Question: I'm using annotation only configuration, server starts but when I access some page, error is shown:
> WARNING: No mapping found for HTTP request with URI
[/WEB-INF/view/main.jsp] in DispatcherServlet with name
'org.springframework.web.servlet.DispatcherServlet-d7259e'
Controller mapping works okay but no JSP page is loaded.
I'm using Jetty 9.2.0.M0 and Spring MVC 4.0.4-RELEASE.
Jetty config:
'''
private static final String CONTEXT_PATH = "/";
private static final String MAPPING_URL = "/*";
private void startServer(int port) throws Exception {
Server server = new Server(port);
server.addLifeCycleListener(new LifeCycleListener());
server.setHandler(getServletContextHandler(getContext()));
server.start();
server.join();
}
private static ServletContextHandler getServletContextHandler(WebApplicationContext context) throws IOException {
LOGGER.info("Preparing ServletContextHandler");
ServletContextHandler contextHandler = new ServletContextHandler();
contextHandler.setContextPath(CONTEXT_PATH);
contextHandler.addServlet(new ServletHolder(new DispatcherServlet(context)), MAPPING_URL);
contextHandler.addEventListener(new ContextLoaderListener(context));
return contextHandler;
}
private static WebApplicationContext getContext() {
LOGGER.info("Preparing annotation context");
AnnotationConfigWebApplicationContext context = new AnnotationConfigWebApplicationContext();
context.register(SpringMVCConfig.class);
return context;
}
'''
SpringMVCConfig:
'''
@Configuration
@ComponentScan(basePackages = "my.package.controller")
@EnableWebMvc
public class SpringMVCConfig extends WebMvcConfigurerAdapter {
private static final Logger LOGGER = LogManager.getLogger(SpringMVCConfig.class);
@Override
public void addResourceHandlers(ResourceHandlerRegistry registry) {
LOGGER.info("Adding resource handlers");
registry.addResourceHandler("/i/**").addResourceLocations("classpath:WEB-INF/images/");
registry.addResourceHandler("/c/**").addResourceLocations("classpath:WEB-INF/css/");
registry.addResourceHandler("/js/**").addResourceLocations("classpath:WEB-INF/javascripts/");
}
@Bean
public ViewResolver prepareViewResolver() {
LOGGER.info("Returning view resolver");
InternalResourceViewResolver resolver = new InternalResourceViewResolver();
resolver.setPrefix("WEB-INF/view/");
resolver.setSuffix(".jsp");
// resolver.setViewClass(JstlView.class);
return resolver;
}
}
'''
There is no web.xml nor any other xml files.

Thanks.
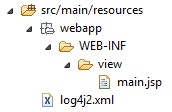
Answer: Use this skelet on GitHub, it's a working example - <URL>